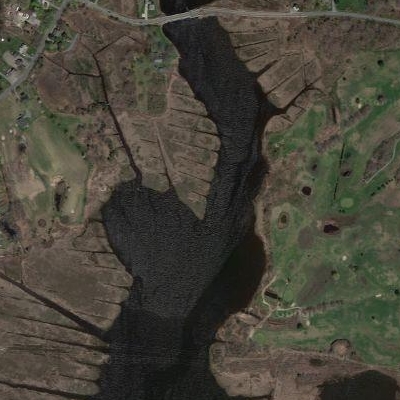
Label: dRiverLake